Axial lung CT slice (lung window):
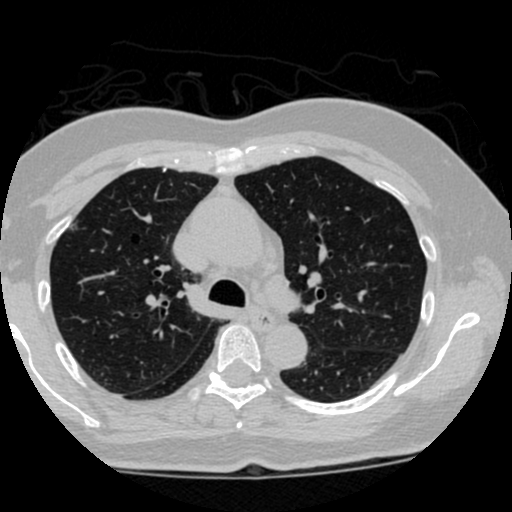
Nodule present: no